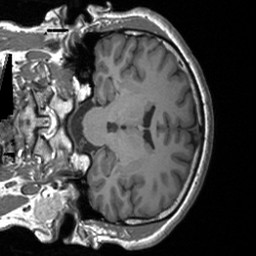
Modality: T1w
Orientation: coronal
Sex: male
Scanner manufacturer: siemens
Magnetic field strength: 3 T
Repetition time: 1.9 s
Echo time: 0.00226 s